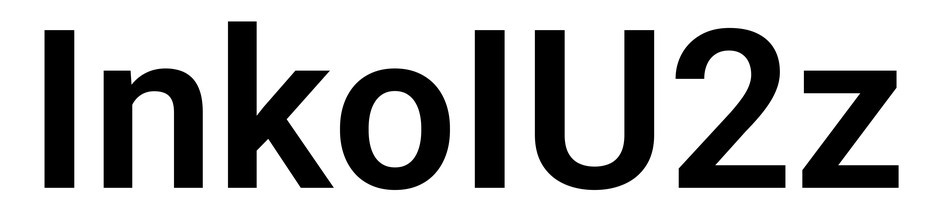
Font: Roboto_SemiBold